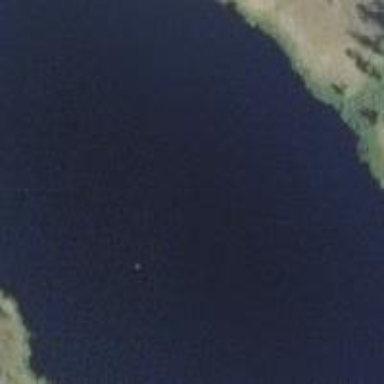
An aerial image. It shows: Lake with natural water.